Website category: jobs
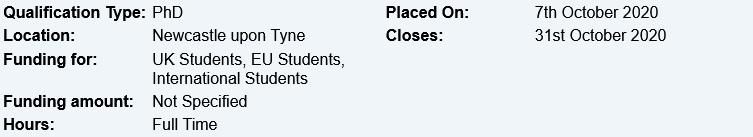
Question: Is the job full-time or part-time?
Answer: Full Time

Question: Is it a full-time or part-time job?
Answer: Full Time

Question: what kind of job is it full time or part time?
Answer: Full Time

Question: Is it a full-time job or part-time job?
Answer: Full Time

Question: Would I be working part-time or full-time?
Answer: Full Time

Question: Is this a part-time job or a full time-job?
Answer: Full Time

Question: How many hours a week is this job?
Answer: Full Time

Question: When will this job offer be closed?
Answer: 31st October 2020

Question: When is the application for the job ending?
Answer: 31st October 2020

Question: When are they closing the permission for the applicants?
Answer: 31st October 2020

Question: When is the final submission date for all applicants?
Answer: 31st October 2020

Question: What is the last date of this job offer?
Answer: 31st October 2020

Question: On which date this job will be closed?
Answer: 31st October 2020

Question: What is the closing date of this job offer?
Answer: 31st October 2020

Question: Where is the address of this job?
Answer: Newcastle upon Tyne

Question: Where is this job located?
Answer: Newcastle upon Tyne

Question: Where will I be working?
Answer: Newcastle upon Tyne

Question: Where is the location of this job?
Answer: Newcastle upon Tyne

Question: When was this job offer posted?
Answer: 7th October 2020

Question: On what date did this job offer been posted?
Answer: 7th October 2020